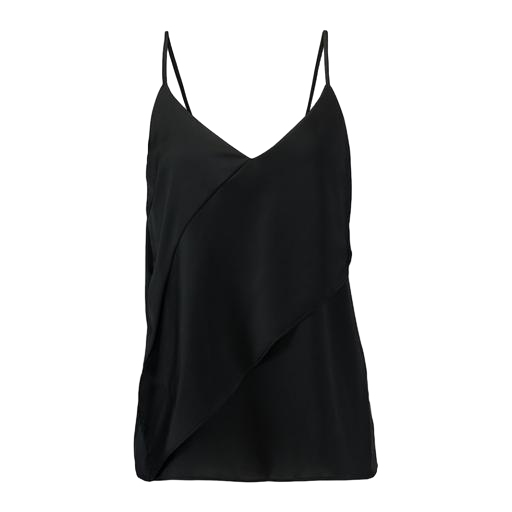
black asymmetric cami top, black chelsea cami, black women's fluid cami, white background